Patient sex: M
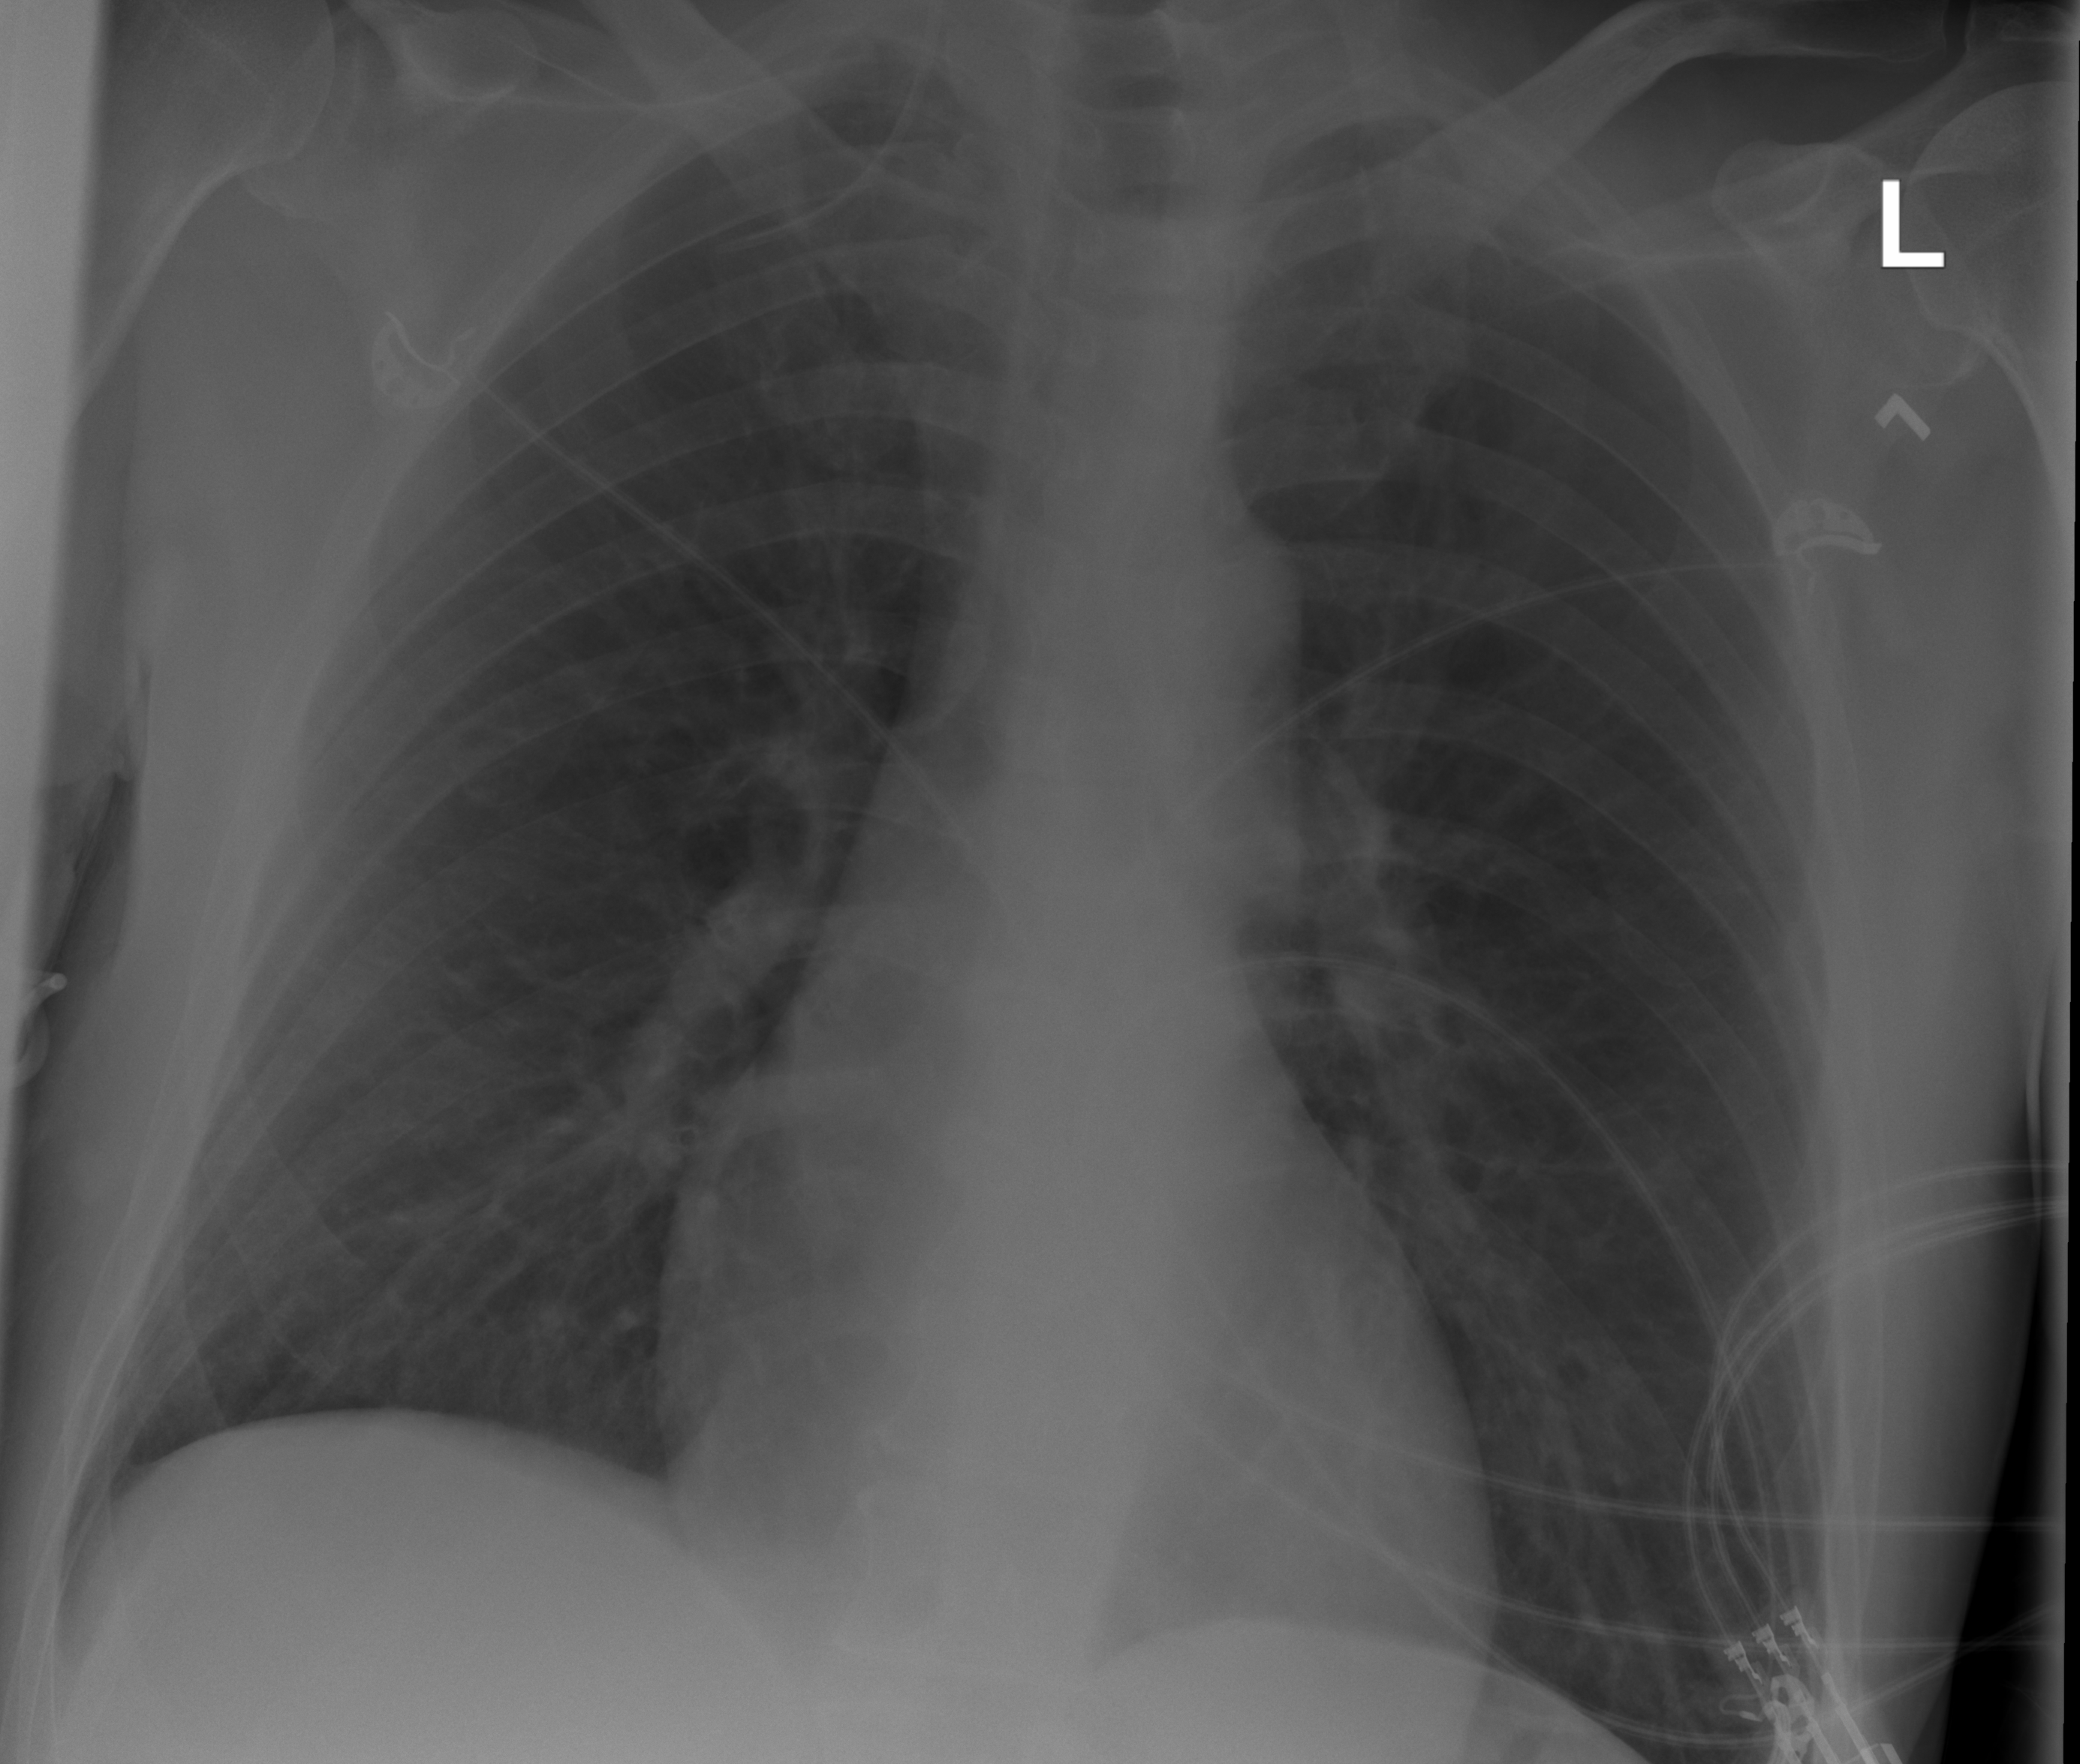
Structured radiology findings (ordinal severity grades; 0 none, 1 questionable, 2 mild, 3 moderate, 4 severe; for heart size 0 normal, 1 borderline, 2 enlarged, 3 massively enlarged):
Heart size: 0
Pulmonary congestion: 0
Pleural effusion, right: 0
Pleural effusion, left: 0
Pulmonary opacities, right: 0
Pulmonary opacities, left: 0
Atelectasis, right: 1
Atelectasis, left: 1